Field crop: maize
Growth stage: 1
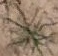
Species: salsola